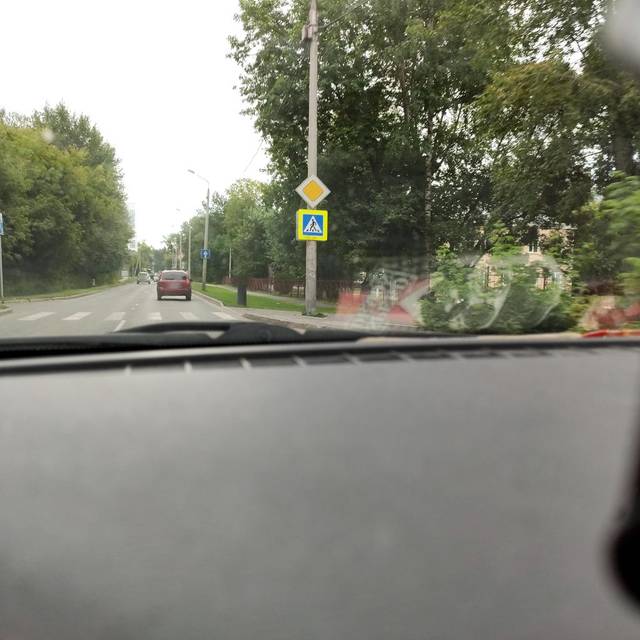
Region: Russia
Coordinates: 58.0, 56.179